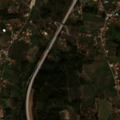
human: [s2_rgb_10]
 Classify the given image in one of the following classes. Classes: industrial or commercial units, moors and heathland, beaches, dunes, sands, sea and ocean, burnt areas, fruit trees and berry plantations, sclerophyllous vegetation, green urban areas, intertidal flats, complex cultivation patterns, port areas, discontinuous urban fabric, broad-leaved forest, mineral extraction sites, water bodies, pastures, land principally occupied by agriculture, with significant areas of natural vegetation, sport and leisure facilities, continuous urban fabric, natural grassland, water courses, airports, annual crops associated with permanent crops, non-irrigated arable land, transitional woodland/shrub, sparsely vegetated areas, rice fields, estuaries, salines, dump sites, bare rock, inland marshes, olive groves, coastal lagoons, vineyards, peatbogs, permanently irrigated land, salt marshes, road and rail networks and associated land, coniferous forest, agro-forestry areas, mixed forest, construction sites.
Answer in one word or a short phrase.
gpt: discontinuous urban fabric, complex cultivation patterns, mixed forest